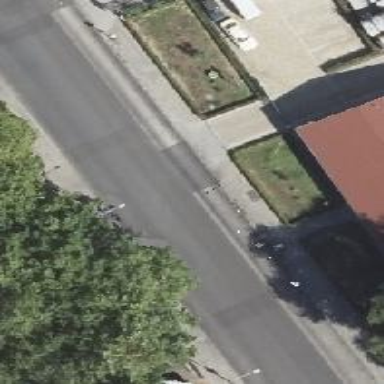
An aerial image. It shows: Unclassified asphalt road with separate sidewalk.